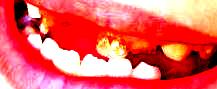
Condition: hypodontia